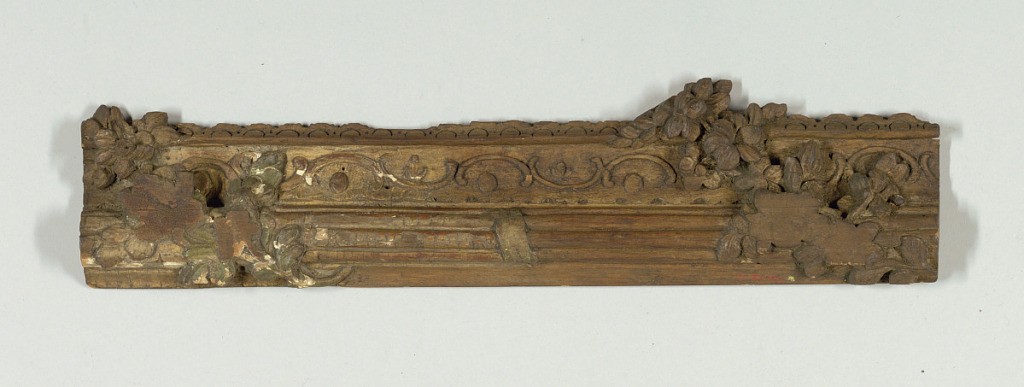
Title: Fragment, frame (for tapestry)
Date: mid-18th century
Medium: beechwood, carved, painted, gilded
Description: Traces of gilding, green and cream paint